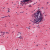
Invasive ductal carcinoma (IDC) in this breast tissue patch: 0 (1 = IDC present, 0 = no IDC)